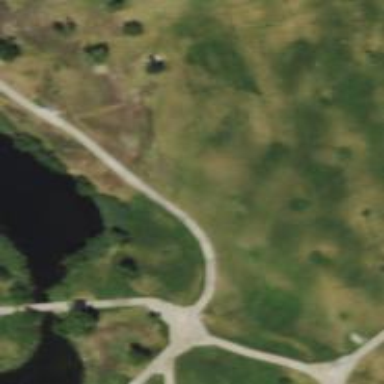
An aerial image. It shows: Disc golf hole in disc golf sport setting.